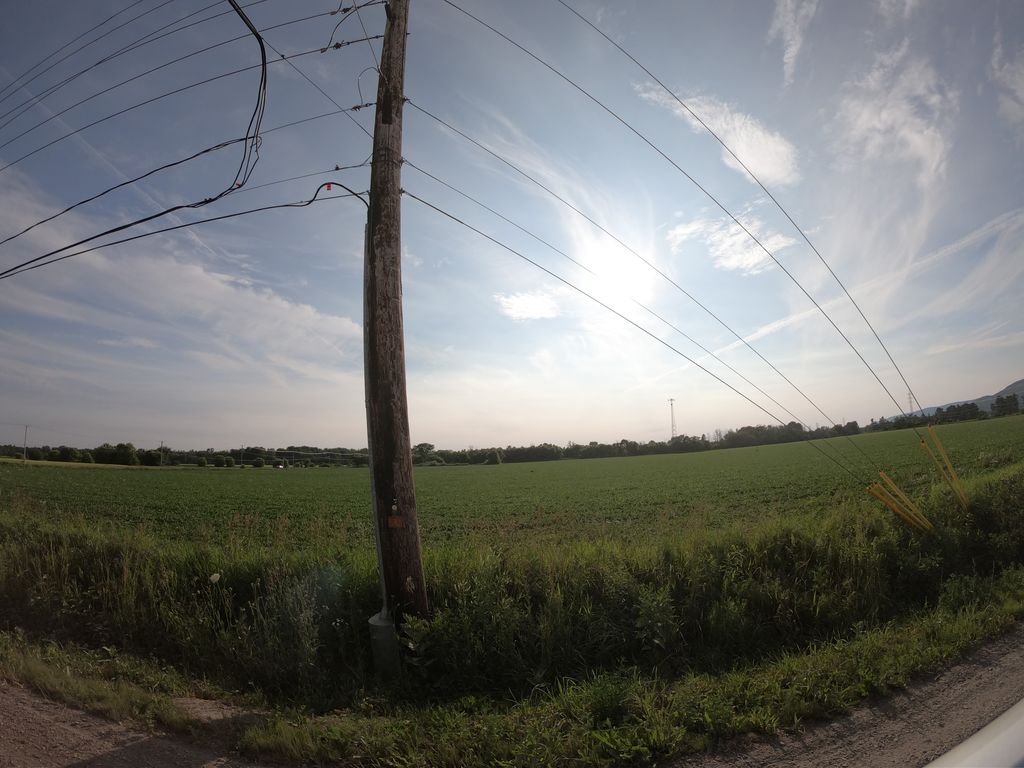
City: ottawa-gatineau